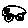
Label: car